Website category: university
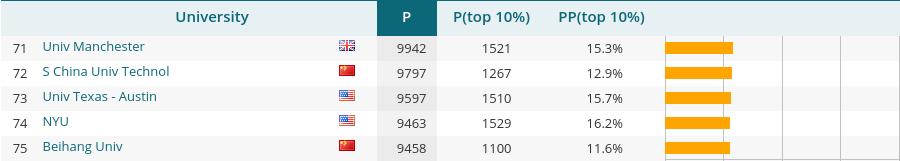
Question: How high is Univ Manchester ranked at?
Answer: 71

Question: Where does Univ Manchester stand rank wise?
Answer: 71

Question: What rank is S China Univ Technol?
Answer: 72

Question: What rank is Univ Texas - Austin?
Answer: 73

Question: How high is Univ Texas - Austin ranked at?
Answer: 73

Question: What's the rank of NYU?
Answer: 74

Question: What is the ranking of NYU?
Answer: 74

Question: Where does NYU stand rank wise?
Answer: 74

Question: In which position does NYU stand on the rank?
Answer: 74

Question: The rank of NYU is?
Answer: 74

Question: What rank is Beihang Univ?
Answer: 75

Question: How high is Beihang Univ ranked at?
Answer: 75

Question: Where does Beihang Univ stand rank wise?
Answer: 75

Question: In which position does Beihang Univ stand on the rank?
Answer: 75

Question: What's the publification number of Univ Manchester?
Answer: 9942

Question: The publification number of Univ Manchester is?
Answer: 9942

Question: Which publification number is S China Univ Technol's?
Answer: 9797

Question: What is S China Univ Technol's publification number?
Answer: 9797

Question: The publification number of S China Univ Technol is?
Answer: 9797

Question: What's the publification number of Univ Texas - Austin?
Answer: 9597

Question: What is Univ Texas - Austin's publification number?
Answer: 9597

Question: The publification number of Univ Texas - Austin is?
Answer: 9597

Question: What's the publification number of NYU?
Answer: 9463

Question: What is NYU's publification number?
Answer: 9463

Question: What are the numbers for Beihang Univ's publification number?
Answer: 9458

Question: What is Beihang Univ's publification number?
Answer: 9458

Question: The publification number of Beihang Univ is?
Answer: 9458

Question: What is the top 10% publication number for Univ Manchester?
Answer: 1521

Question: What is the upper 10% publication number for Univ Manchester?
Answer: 1521

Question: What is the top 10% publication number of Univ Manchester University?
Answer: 1521

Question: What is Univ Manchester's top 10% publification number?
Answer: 1521

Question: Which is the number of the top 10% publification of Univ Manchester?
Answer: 1521

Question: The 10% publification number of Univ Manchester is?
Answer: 1521

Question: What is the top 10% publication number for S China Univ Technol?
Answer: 1267

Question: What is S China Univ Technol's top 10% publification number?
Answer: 1267

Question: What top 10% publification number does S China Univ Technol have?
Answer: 1267

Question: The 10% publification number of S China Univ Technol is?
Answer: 1267

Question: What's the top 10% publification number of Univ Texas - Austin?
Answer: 1510

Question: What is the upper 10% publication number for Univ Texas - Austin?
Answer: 1510

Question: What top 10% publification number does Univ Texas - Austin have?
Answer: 1510

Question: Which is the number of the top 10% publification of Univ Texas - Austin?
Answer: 1510

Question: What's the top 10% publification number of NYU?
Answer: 1529

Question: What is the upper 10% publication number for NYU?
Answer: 1529

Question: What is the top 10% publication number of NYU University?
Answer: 1529

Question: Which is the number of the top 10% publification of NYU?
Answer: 1529

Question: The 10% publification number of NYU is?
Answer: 1529

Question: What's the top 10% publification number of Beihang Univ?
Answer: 1100

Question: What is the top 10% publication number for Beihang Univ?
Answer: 1100

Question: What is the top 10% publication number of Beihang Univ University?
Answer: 1100

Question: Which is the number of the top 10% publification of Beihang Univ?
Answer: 1100

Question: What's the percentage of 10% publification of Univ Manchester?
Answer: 15.3%

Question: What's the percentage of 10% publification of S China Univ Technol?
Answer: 12.9%

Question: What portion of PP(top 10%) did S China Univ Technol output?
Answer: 12.9%

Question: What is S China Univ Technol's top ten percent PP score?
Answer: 12.9%

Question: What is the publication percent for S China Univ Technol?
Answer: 12.9%

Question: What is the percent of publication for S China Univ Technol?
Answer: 12.9%

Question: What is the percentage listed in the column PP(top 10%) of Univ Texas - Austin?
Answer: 15.7%

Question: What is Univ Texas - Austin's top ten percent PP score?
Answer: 15.7%

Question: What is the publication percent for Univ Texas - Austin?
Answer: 15.7%

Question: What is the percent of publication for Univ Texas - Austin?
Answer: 15.7%

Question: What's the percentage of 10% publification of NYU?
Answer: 16.2%

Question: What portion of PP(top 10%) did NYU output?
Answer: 16.2%

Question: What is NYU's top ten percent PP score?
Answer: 16.2%

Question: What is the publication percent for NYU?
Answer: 16.2%